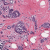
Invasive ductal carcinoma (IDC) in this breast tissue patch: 1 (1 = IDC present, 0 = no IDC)